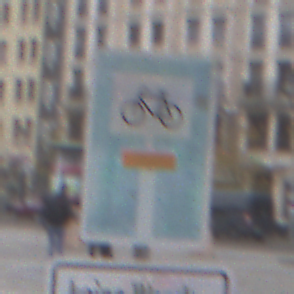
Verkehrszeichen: SackgasseRadverkehrDurchlaessig
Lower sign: HinweisGeaenderteVorfahrtVerkehrsfuehrungVerkehrsregelung3
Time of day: Midday
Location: Outdoor (Urban)
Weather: Overcast
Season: NotSpecified
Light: Natural